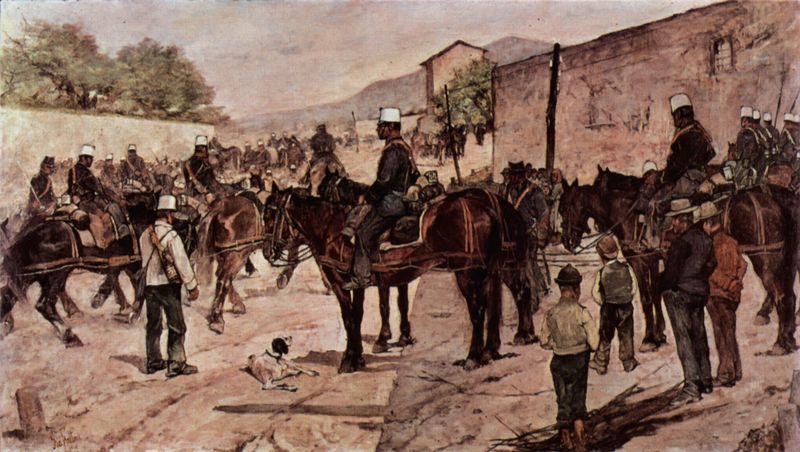
Titel: Artilleriecorps zu Pferd auf einer Dorfstraße
Künstler: Giovanni Fattori
Standort: Roma
Institution: Galleria Nazionale d'Arte Moderna di Roma
Schlagwörter: baum, berg, blau, gemälde, himmel, kampf, mann, schatten, weiß, bäume, grün, landschaft, menschen, ocker, sand, stadt, braun, fenster, frankreich, grau, hell, hintergrund, hut, hüte, licht, männer, schwarz, strasse, szene, zeichnung, dach, gebäude, haus, hund, tier, weg, beige, gespräch, malerei, versammlung, anzug, anzüge, kappen, wand, stehen, stein, steine, bild, horizont, häuser, hügel, büsche, gitter, sonne, land, decke, kind, personen, rosa, kinder, pferd, pferde, reiter, turm, hufe, reiten, sattel, schweif, zaumzeug, kopfbedeckung, spanien, liegen, zuschauer, jungen, mast, trocken, afrika, berge, gebirge, hitze, wüste, dorf, mauer, lila, koppel, franzosen, krieg, gathering, hat, men, military, people, soldaten, soldier, soldiers, white, window, group, room, wall, junge, warten, liegend, still, befestigung, wände, farbige, neger, burg, orient, kabel, strommast, noir, militär, uniform, uniformen, chapeau, soldat, waffe, helm, offizier, armee, heer, trense, helme, fenstergitter, afrikaner, dunkelhäutig, schwarzer, mauern, gewehr, chien, jagdhund, kavallerie, regiment, ross, rosse, horses, sky, tree, building, field, house, mountain, houses, street, trees, village, stadtmauer, zuschaeur, boy, platten, speer, abreise, road, gewehre, gespann, turban, ruins, shadow, animals, army, dog, hats, persien, türkei, cheval, movement, marokko, children, zivilisten, town, outside, ägypten, kaserne, enfants, human, parade, stump, vest, stromleitung, strommasten, telefonmast, grenzstein, square, walls, decken, buildings, fes, dorfbewohner, abmarsch, dorfstrasse, animal, war, kommandant, horse, casque, fez, outdoors, hoof, aufmarsch, desert, dry, top hat, arabic, humans, veste, guerre, hommes, legion, sättel, arab, indian, telegrafenmasten, telegrafenmast, algerien, rußland, kolonialzeit, boys, einheimische, ceremony, vine, konflikt, arid, telefonleitung, pole, zouave, stadtturm, ausland, bulgarien, weapon, gun, kolonisation, feldwagen, algier, riders, nast, befreiiung, krien, russisch türkischer krieg, saldatesca, wacht, poles, rein, saddle, traces, soldaten#, arabian, troops, selle, wachtposten, wartime, afrique, enclosure, saddles, white hats, court yard, citizien, homme de couleur